Field crop: tomato
Growth stage: 1
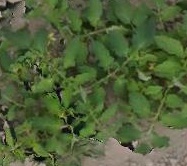
Species: tomato